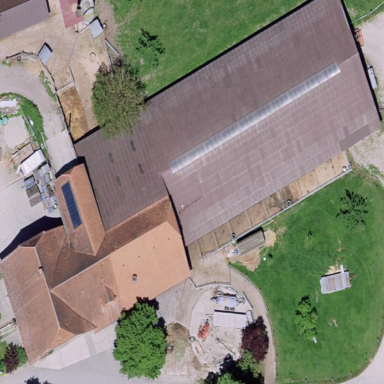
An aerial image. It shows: Farm building.